Interaction volume radius: 5 \u00c5
Interaction volume height: 30 \u00c5
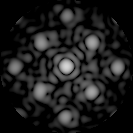
Disorder parameter: 0.2257